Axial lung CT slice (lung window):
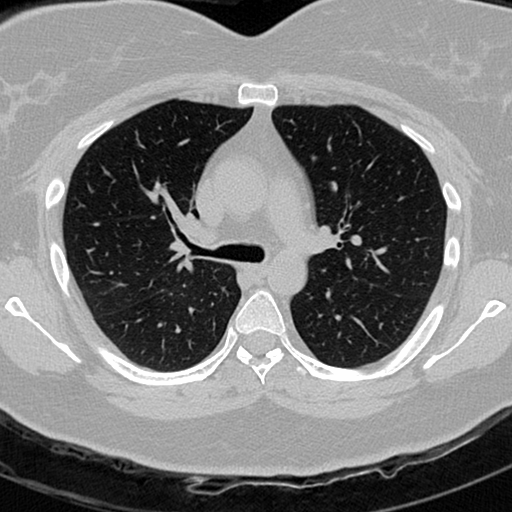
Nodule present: no